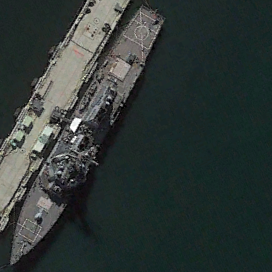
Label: destroyer